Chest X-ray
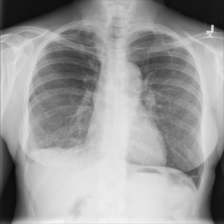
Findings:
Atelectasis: negative
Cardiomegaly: negative
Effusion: negative
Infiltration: negative
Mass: negative
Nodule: negative
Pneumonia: negative
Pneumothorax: negative
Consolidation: negative
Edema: negative
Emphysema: negative
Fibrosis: negative
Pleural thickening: negative
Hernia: negative